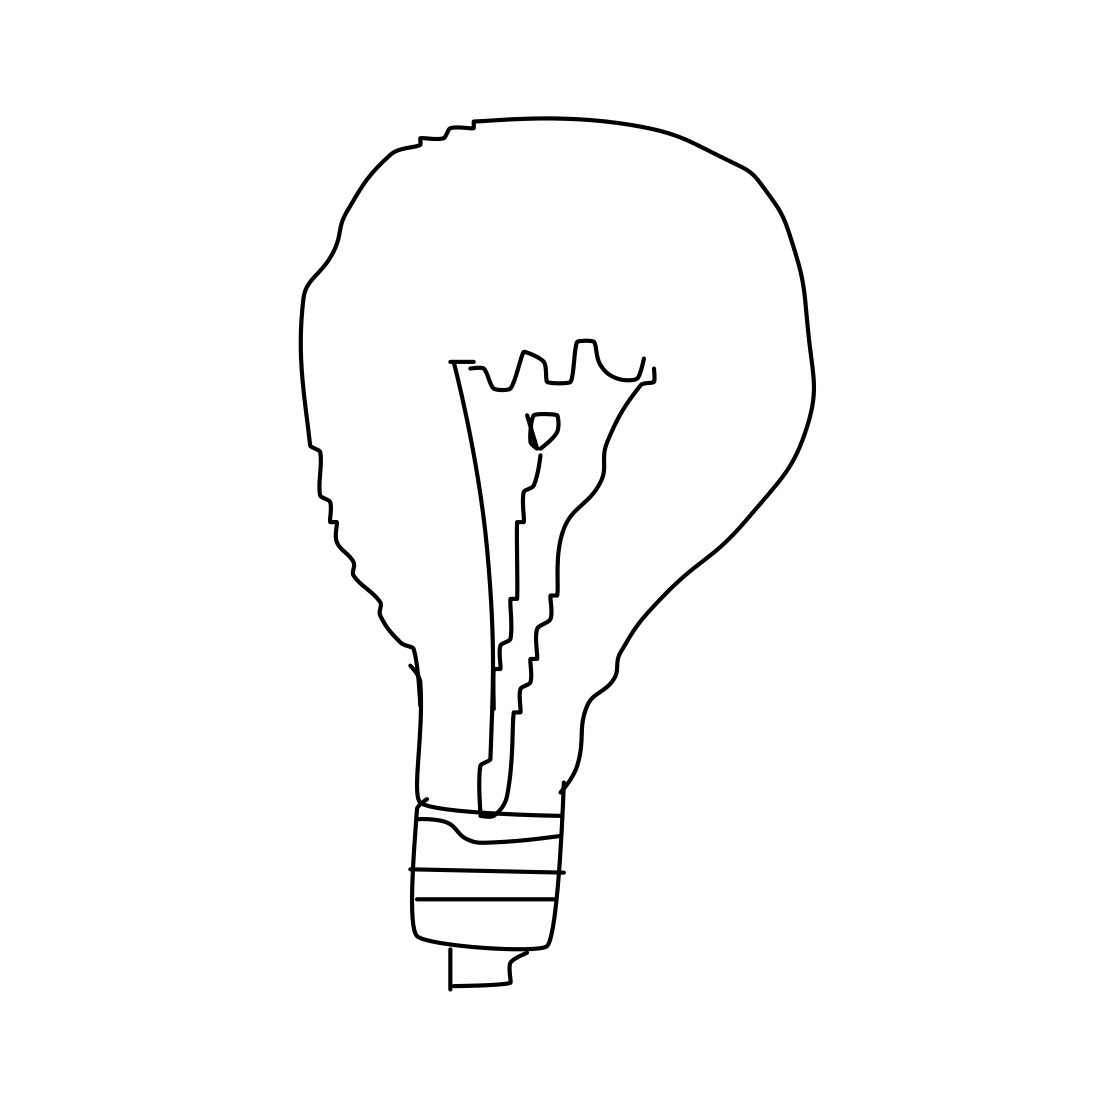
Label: lightbulb